Question: I want to have this model :
'''
Feature -> Image (relationship name: image inverse: feature)
Feature -> Image (relationship name: thumb inverse: feature)
Image -> Feature (relationship name: feature inverse: ????)
'''
I can setup only one inverse. But it looks that i need both: 'image' and 'thumb'
One of the way is to create this model:
Picture has all that we need from Image
Image inherit picture
Thumb inherit picture
they share NSManagedObject Class.
Is this correct?
After @StuDev help my model looks like.

Thanks.
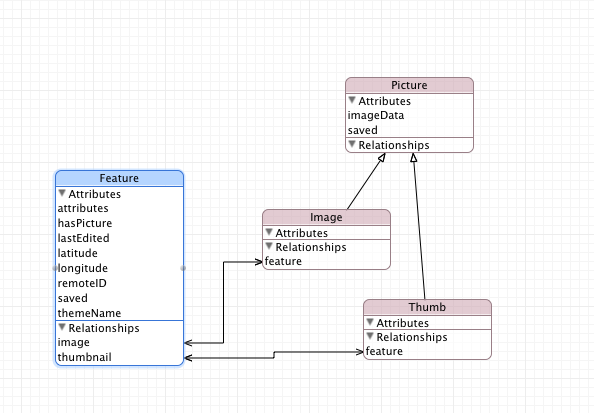
Answer: I would recommend setting up a model that looks something like this:

So using your notation:
'''
Feature -> Image (destination: Image, inverse: feature)
Feature -> Thumb (destination: Thumb, inverse: feature)
'''
Or, the other way around (the same thing really):
'''
Image -> Feature (destination: Feature, inverse: image)
Thumb -> Feature (destination: Feature, inverse: thumb)
'''
This way you keep access to your thumb and image separate, so you only need to load the one you need at that time. You shouldn't have a to store the image and thumb within the same entity (correct me if I'm wrong...), so this setup keeps things nice and clear.
Alternatively, if you would like to keep the image and thumb within the same 'NSManagedObject' subclass (as you suggest in your update), then combine these as attributes within an entity "Picture" (or whatever you want to call it):

Using this approach, when you want to access either the image or thumbnail of a given feature, simply fault to the feature's picture, and then access the image or thumb:
'''
UIImage *theThumbnail = [feature.picture thumb]; // Assuming you are storing the image & thumb as a transformable (UIImage) type
'''